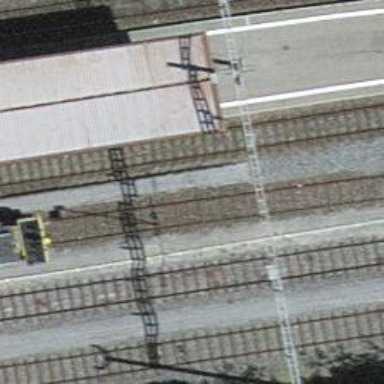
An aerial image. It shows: Single-track railway siding with electrified contact lines.